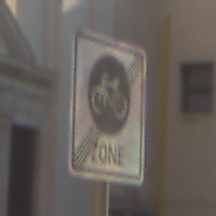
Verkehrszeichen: EndeFahrradzone
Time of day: MorningAfternoon
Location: Outdoor (Urban)
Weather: Clear
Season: NotSpecified
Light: Natural